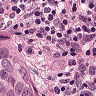
Metastatic tissue present: yes